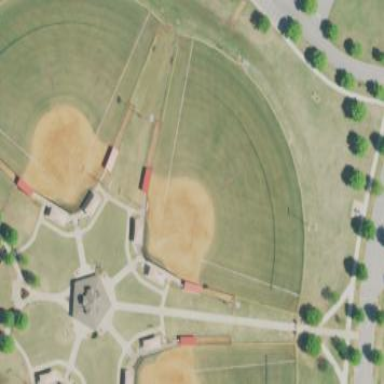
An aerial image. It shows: Baseball pitch with outfield fence and safety net.